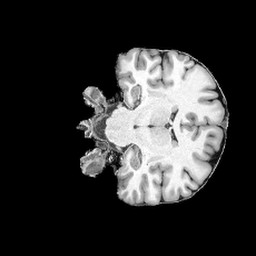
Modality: UNIT1
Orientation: coronal